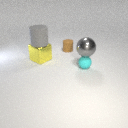
small cyan rubber sphere below large gray metal sphere